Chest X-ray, PA view. Patient: 51 years old, sex M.
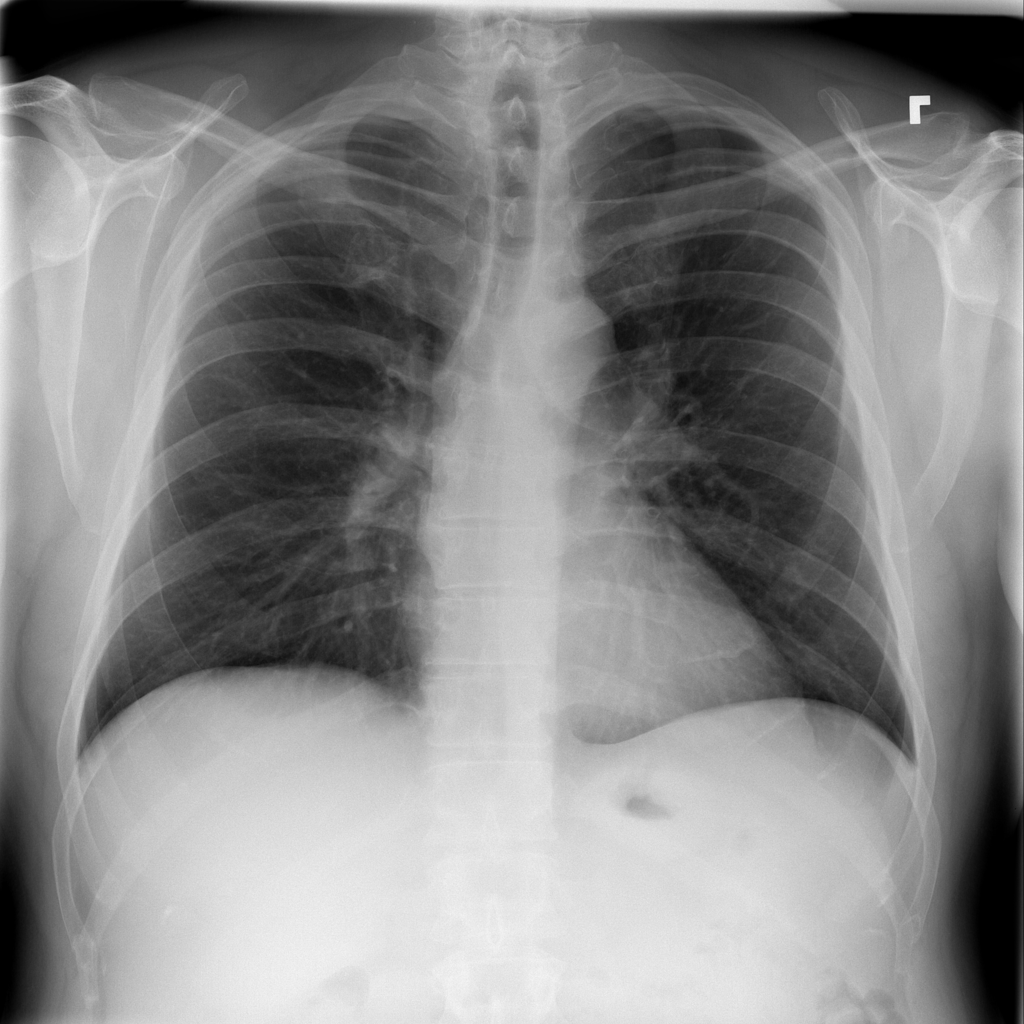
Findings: Infiltration